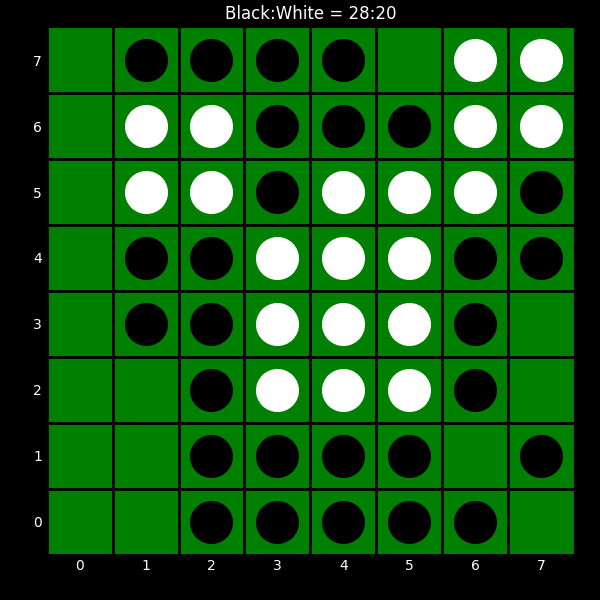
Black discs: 28
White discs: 20